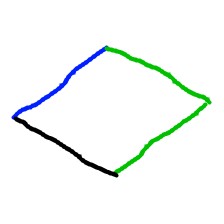
Shape: rhombus